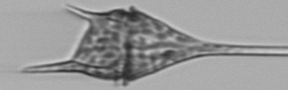
Label: Tripos_lineatus